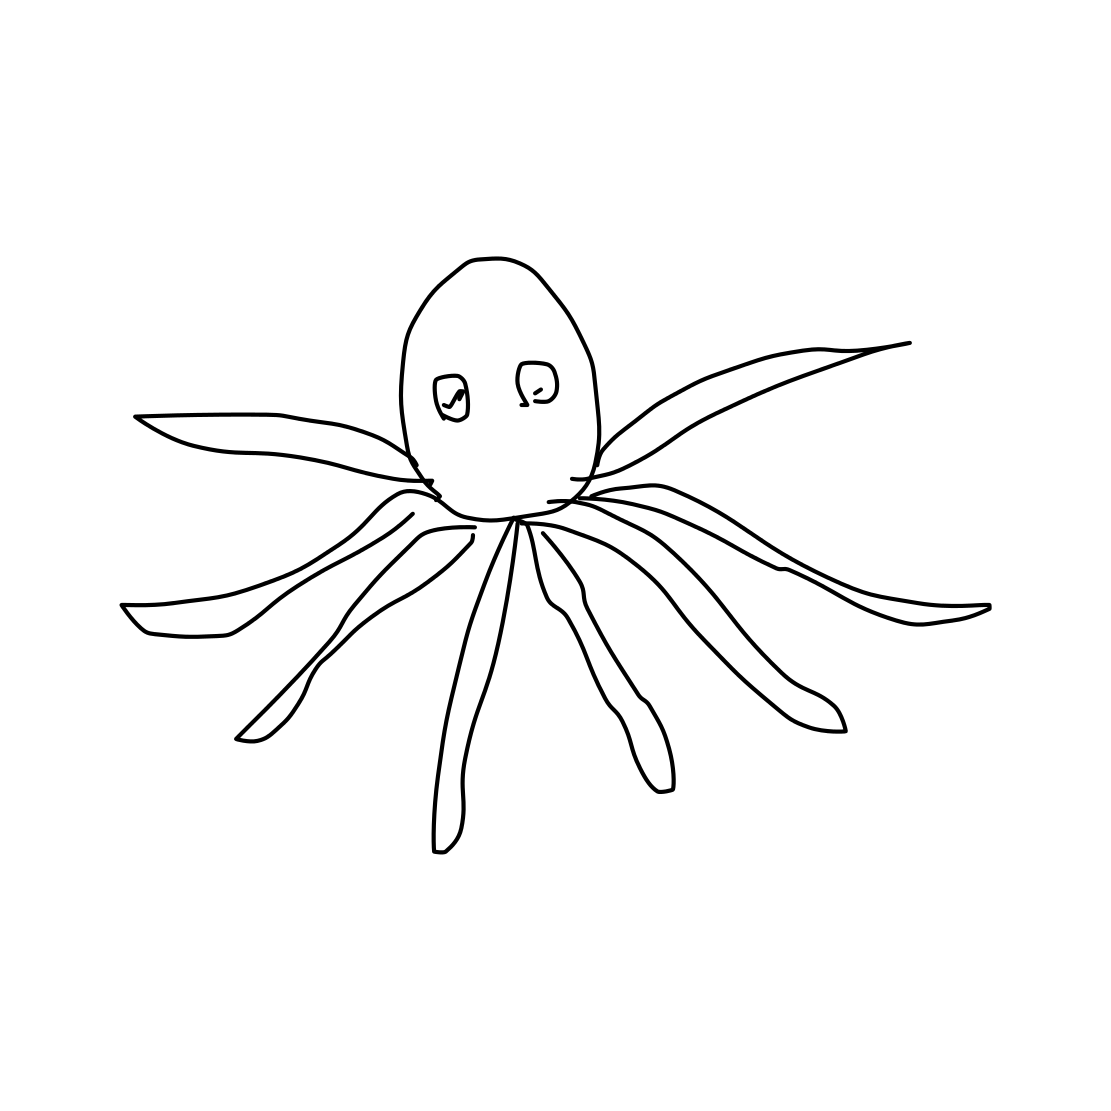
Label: octopus